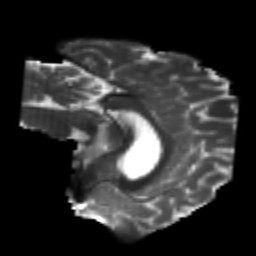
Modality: T2w
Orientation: sagittal
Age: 23
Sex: male
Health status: healthy
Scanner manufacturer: philips
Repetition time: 7.384 s
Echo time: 0.08599 s